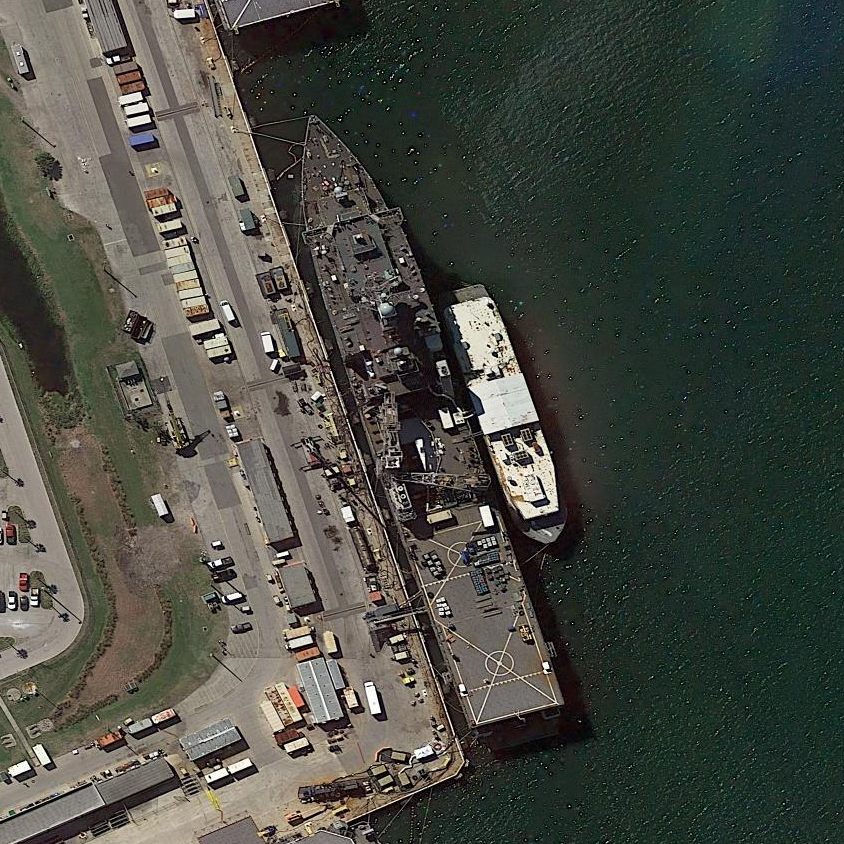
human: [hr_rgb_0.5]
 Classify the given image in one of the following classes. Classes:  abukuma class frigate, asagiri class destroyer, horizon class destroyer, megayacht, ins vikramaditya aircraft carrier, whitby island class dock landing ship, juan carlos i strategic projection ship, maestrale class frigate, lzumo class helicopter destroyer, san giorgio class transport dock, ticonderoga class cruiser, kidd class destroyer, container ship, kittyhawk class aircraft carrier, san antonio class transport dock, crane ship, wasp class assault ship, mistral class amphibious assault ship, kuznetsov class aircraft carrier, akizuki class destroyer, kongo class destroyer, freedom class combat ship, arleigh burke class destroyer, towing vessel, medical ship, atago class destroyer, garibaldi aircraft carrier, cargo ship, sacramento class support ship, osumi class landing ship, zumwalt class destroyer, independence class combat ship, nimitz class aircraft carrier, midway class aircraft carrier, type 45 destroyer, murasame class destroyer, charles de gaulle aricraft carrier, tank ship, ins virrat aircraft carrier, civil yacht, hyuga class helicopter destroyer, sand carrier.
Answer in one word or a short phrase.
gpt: Whitby Island class dock landing ship